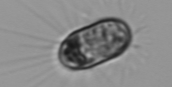
Label: Corethron_hystrix